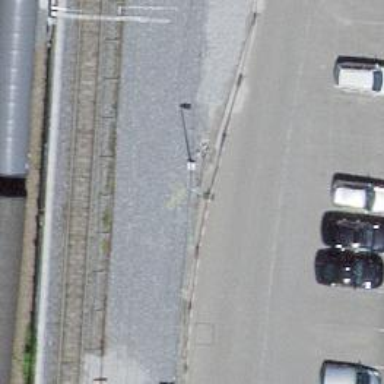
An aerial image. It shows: Single-track railway with electrified contact lines.